Interaction volume radius: 5 \u00c5
Interaction volume height: 20 \u00c5
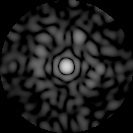
Disorder parameter: 0.8177